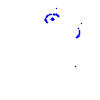
Particle: proton